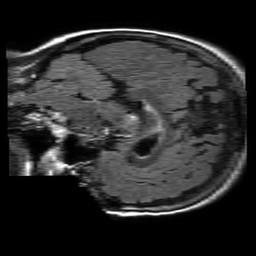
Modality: FLAIR
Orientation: sagittal
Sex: female
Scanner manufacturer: philips
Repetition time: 11 s
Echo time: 0.125 s